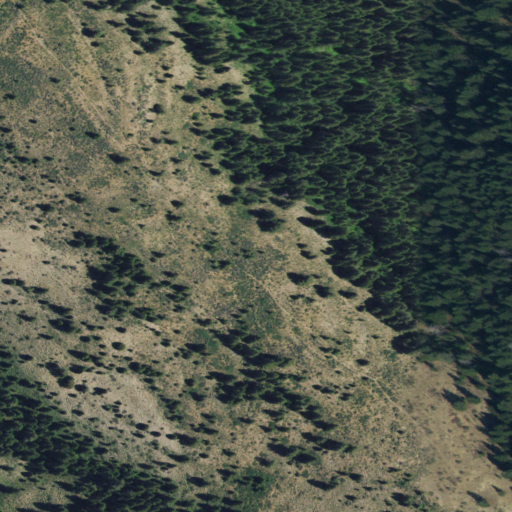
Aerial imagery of ridge(s) in Idaho named Home Ridge containing shrub and evergreen forest